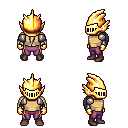
a pixel art fantasy rpg character, male body template, human, tanned skin, steel arm armor, magenta pants, white ponytail hairstyle, gold helm, gold gloves, maroon shoes, four views (front, back, left, right), 2x2 character sprite sheet, small pixel art, hard edges, no anti-aliasing